Interaction volume radius: 10 \u00c5
Interaction volume height: 35 \u00c5
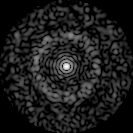
Disorder parameter: 0.851